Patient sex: M
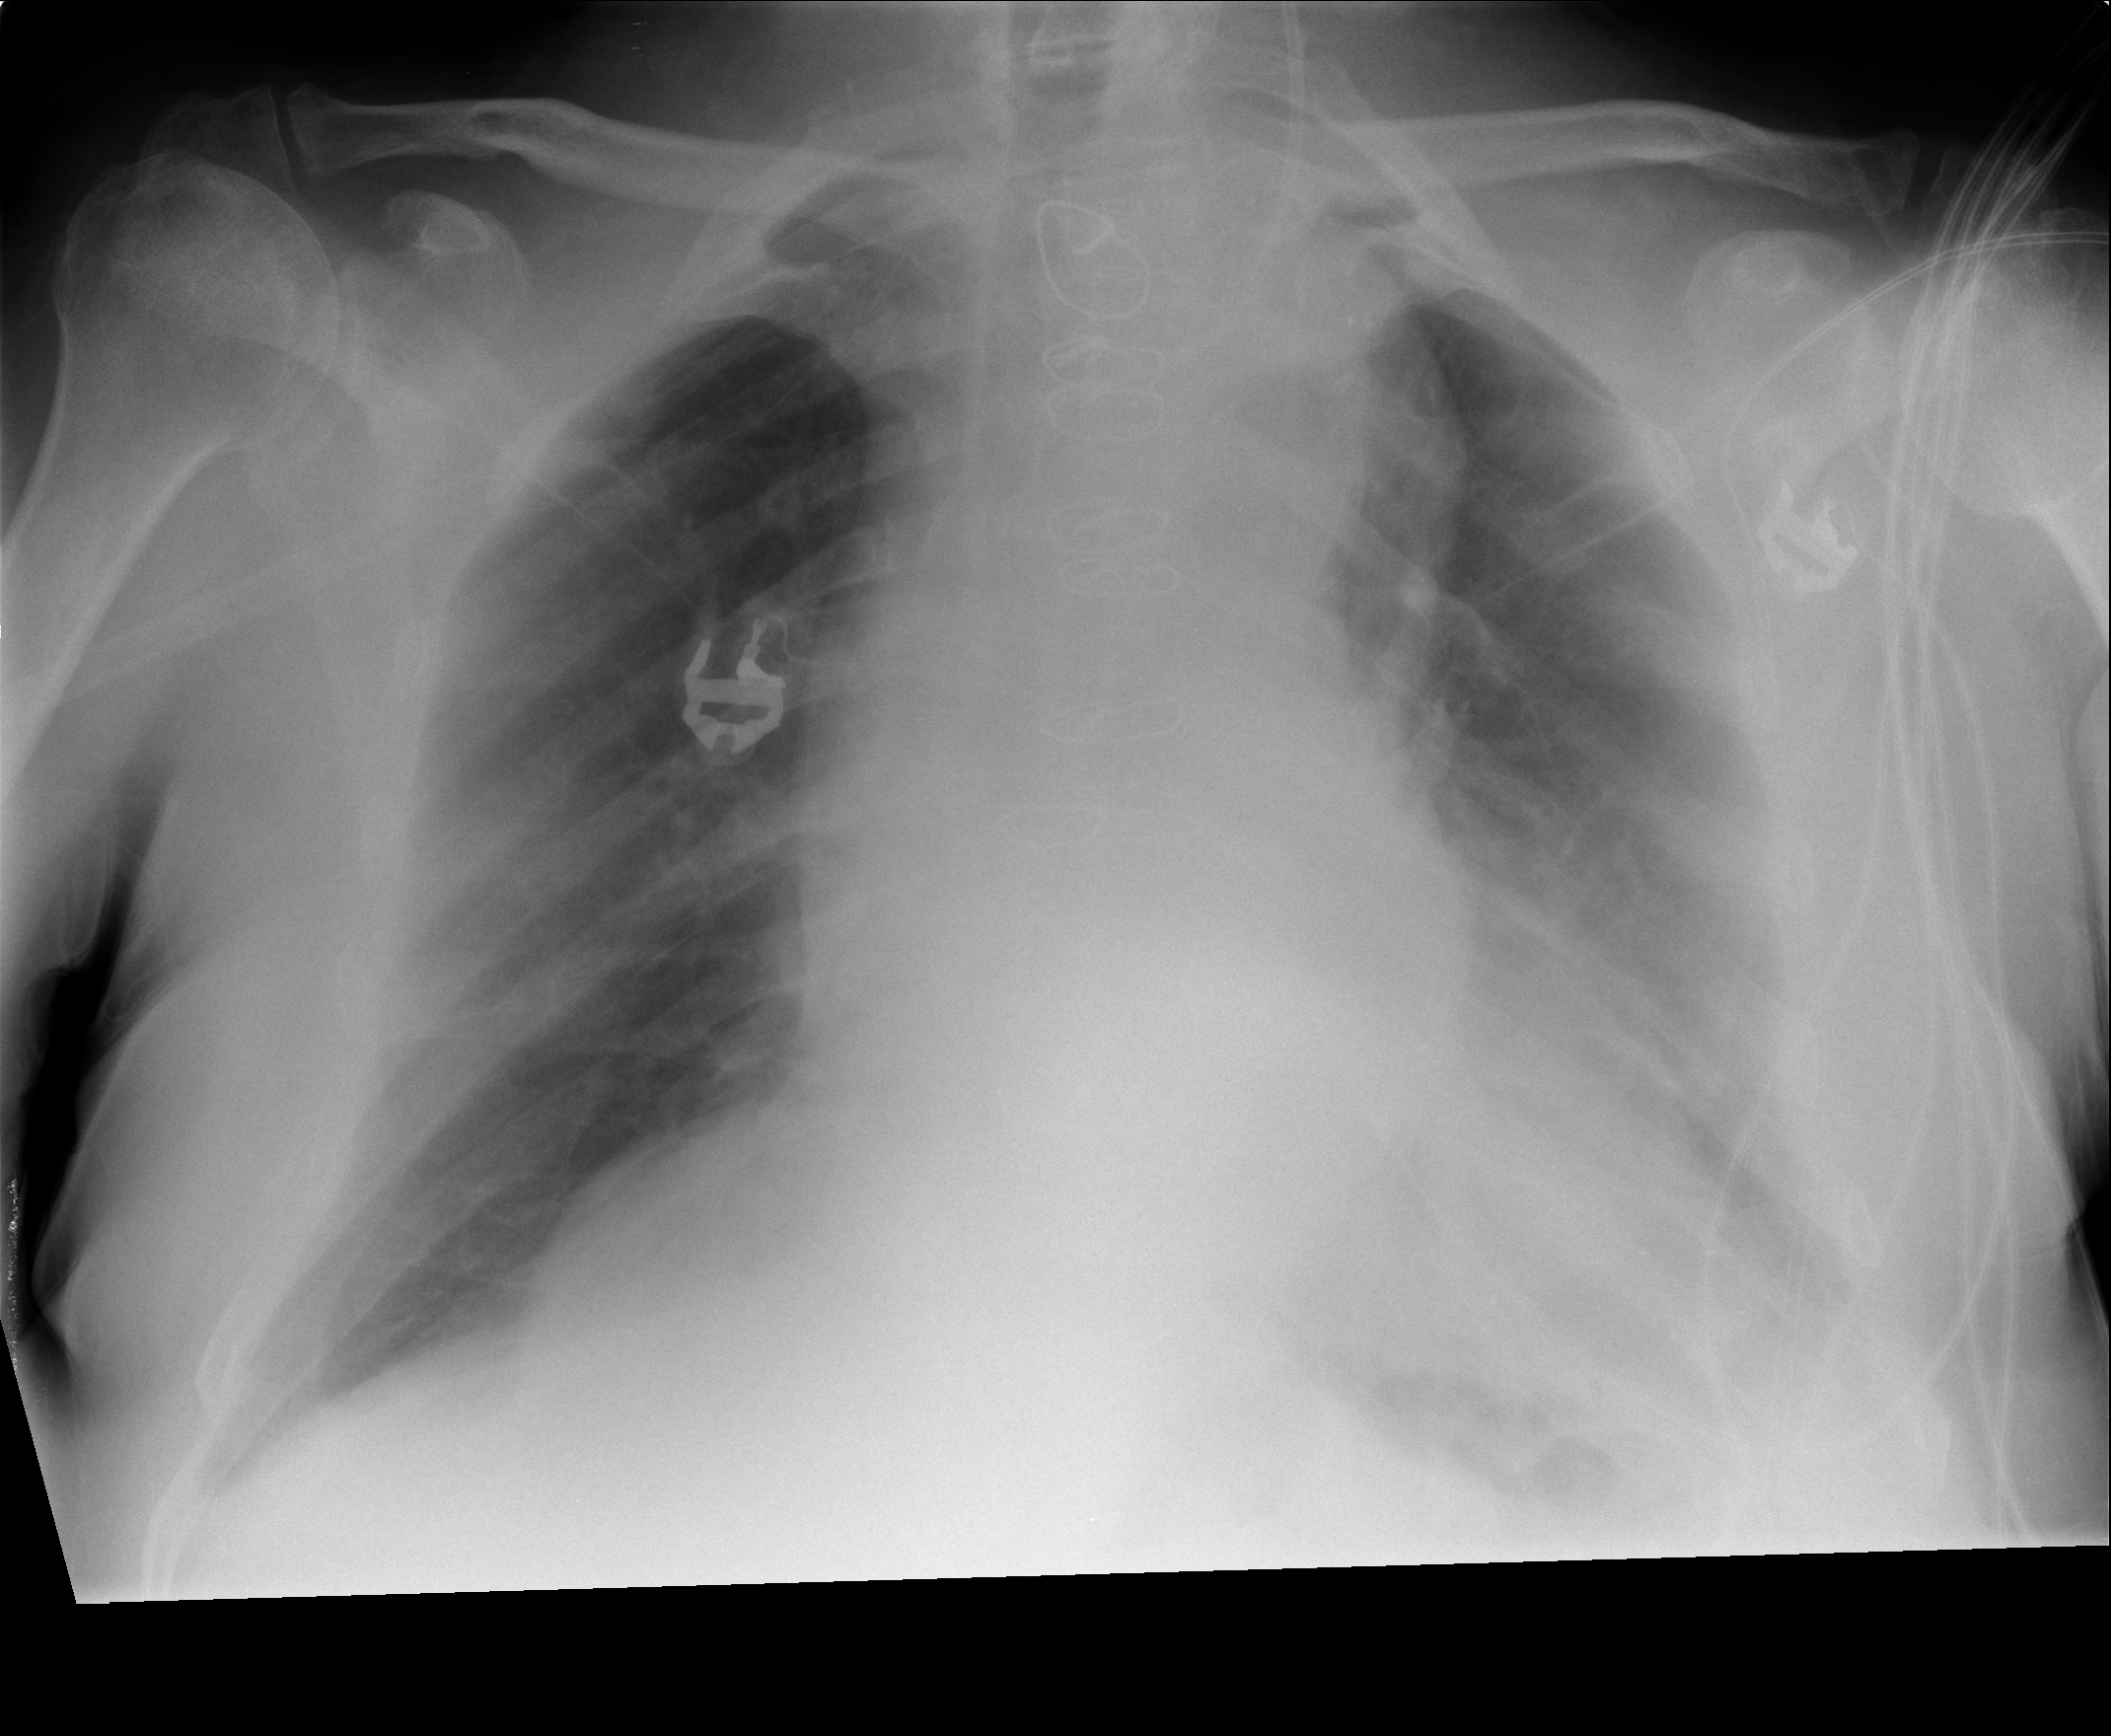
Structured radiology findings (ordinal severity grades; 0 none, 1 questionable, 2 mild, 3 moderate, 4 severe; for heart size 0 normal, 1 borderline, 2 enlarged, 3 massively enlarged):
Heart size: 2
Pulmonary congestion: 0
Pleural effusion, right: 0
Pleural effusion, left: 2
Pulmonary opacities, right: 0
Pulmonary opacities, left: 0
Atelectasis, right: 0
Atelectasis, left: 2